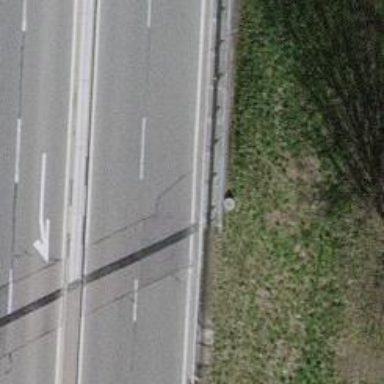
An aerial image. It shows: Bridge with guard rail for safety.